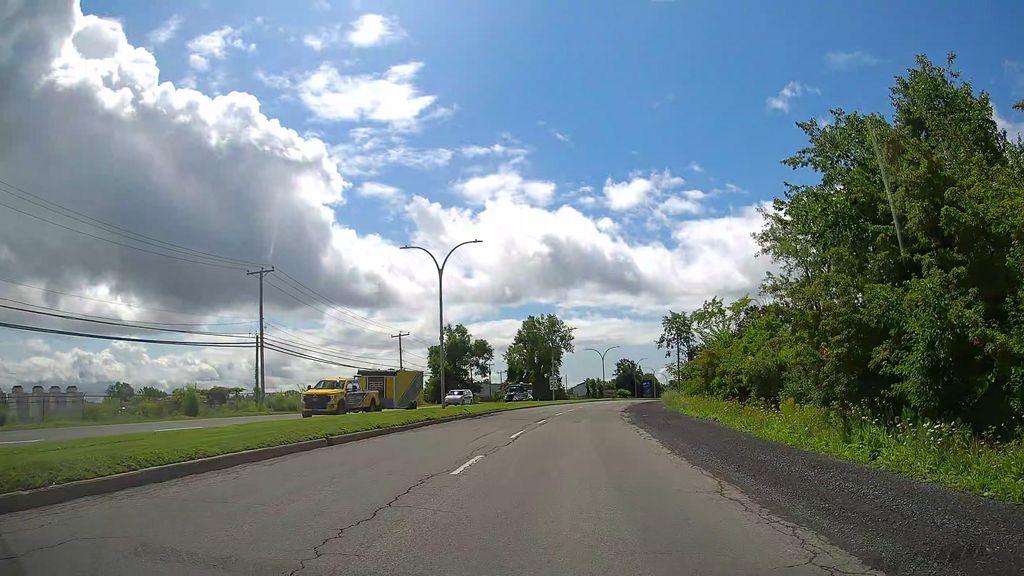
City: montreal